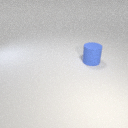
large blue rubber cylinder